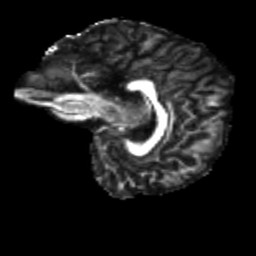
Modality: FA
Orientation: sagittal
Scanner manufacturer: siemens
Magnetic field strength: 3 T
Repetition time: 4 s
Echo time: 0.0594 s